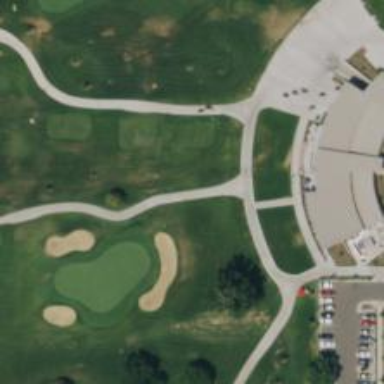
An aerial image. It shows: Path for golf carts.